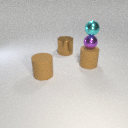
large brown metal cylinder behind large brown rubber cylinder